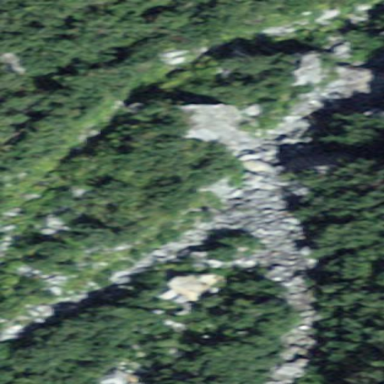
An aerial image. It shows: Landscape of bare rock.